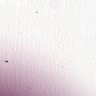
Metastatic tissue present: no